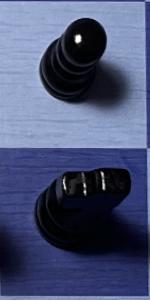
Label: Knight_Black